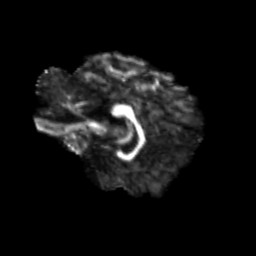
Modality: FA
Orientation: sagittal
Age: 28
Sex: female
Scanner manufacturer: siemens
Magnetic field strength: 3 T
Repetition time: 3.5 s
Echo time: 0.125 s